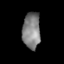
Tissue: lung
Cell type: Epithelial cells
Senescence score: 0.2155
Nuclear area (px): 632
Mean DAPI intensity: 128.671